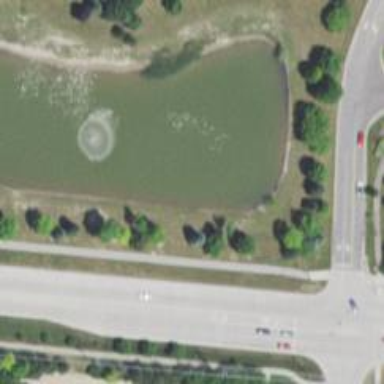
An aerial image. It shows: Pond surrounded by basin.